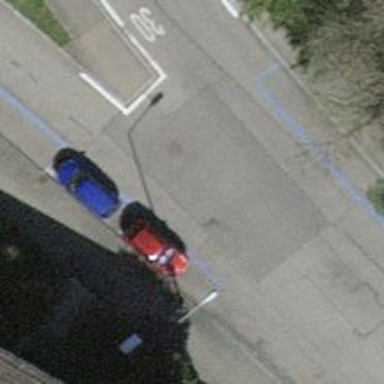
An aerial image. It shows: Asphalt parking aisle road.